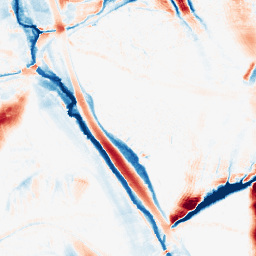
Category: morphological
Decomposition family: morphological_ellipse
Decomposition parameters: operation: average
width: 20
height: 50
Upsampling method: cubic_catmull_rom
Upsampling parameters: scale: 4
Upsampling scale: 4